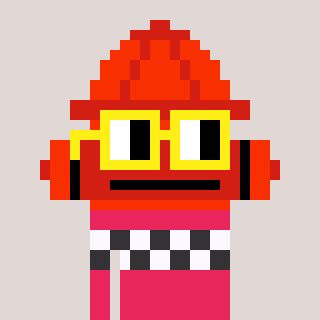
a pixel art character with square yellow glasses, a fire hydrant-shaped head and a redpinkish-colored body on a warm background